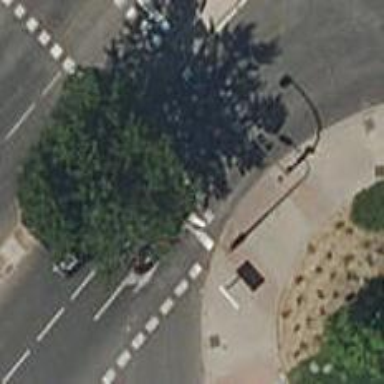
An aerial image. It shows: Uncontrolled road crossing.